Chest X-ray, PA view. Patient: 42 years old, sex F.
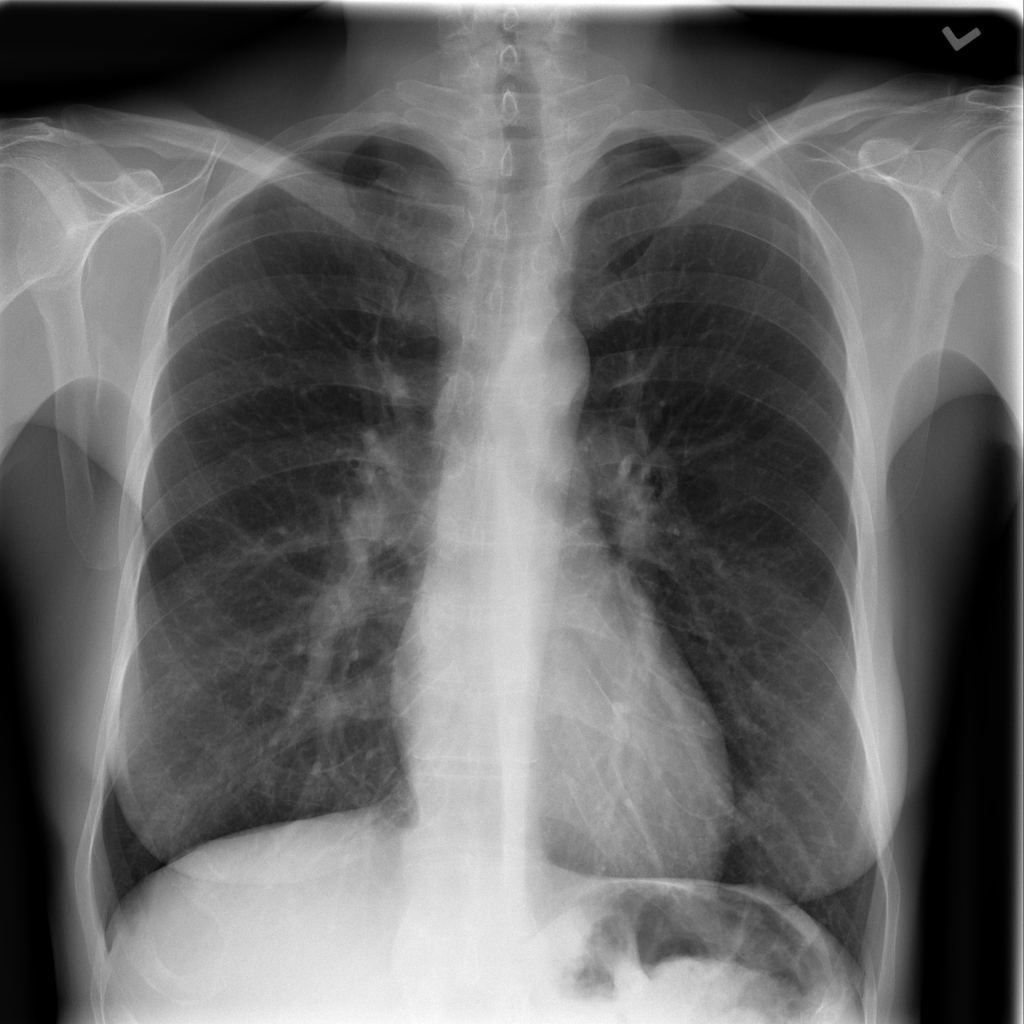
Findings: Mass